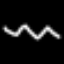
Label: squiggle